Question: I would like to add the extern jar library 'commons-jexl-2.1.1.jar'. I copied the jar into the 'libs/' folder and performed the 'Add as library...' menu point. I don't receive any errors in the code and everything seems to work but when compiling and starting the application I receive the error 'java.lang.NoClassDefFoundError: org.apache.commons.jexl2.JexlEngine'on this line 'private JexlEngine jexl = new JexlEngine();'
Does anyone know what I've missed?

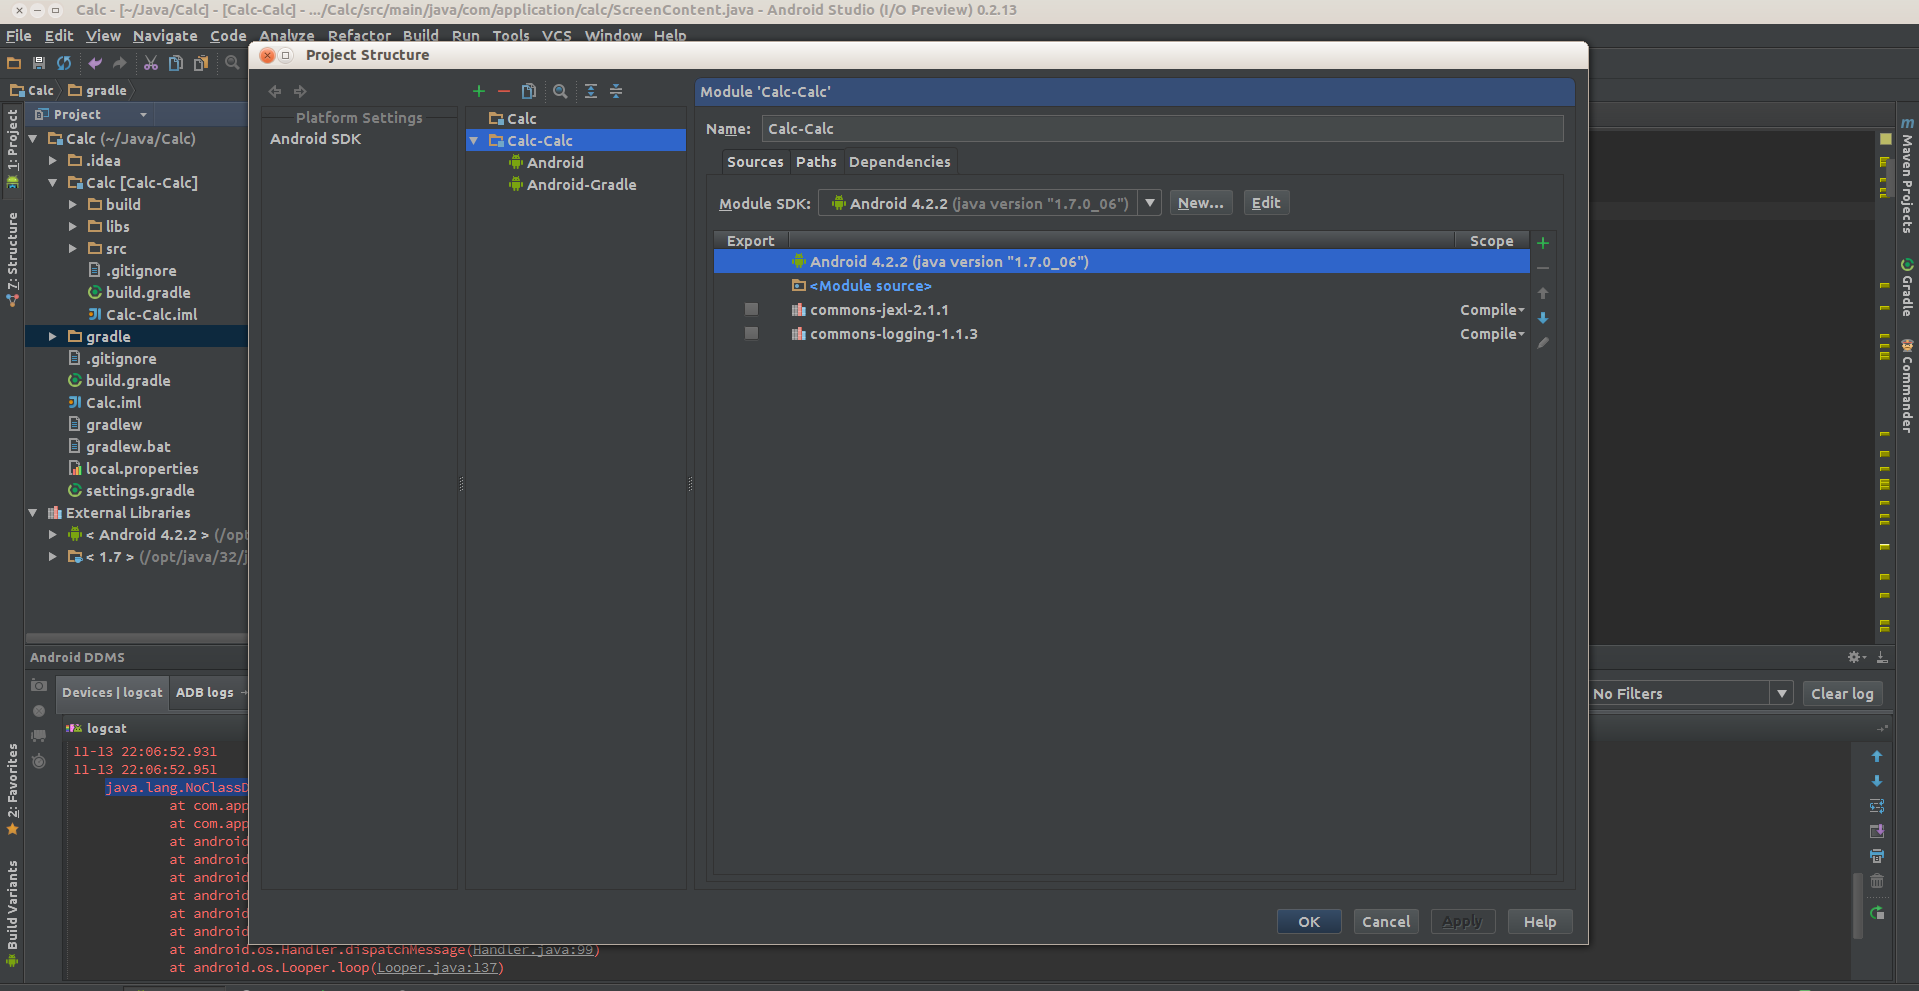
Answer: Unfortunately, that menu command is doing the wrong thing for Gradle-based projects, which I assume yours is. (Gradle-based projects are what you get when you create new projects in Android Studio). I've filed bug <URL> to request implementing this menu command properly for these projects, or at a minimum disabling it until it's implemented to prevent confusion.
In the meantime, you can add external JAR dependencies by going through the Project Structure dialog, which will add the appropriate entries to your build.gradle build file. Choose File menu > Project Structure, and click on the "Modules" entry on the left. Choose your module from the middle list, and click on the Dependencies tab on the right. Then click on the + button at the bottom to add a new dependency. Screen shot here:

The + menu has an option for "File dependency" (pictured). You will get a file chooser that will let you select the jar file.
If your dependency is one that can be found in Maven, you may find it more convenient to specify the Maven coordinates; that way, the build system will automatically download the dependency, and you won't have to download and store the JAR manually. To set that up, choose "Maven dependency" from the + menu. You'll get a dialog where you can search to find the proper Maven coordinates for your library. In your case, those coordinates will be "org.apache.commons:commons-jexl:2.1.1@jar"
If you prefer to edit build files by hand, check out your build.gradle file after completing the Project Structure dialog changes to see what it did.
The docs for using Gradle in Android are at <URL>